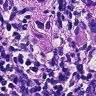
Metastatic tissue present: yes